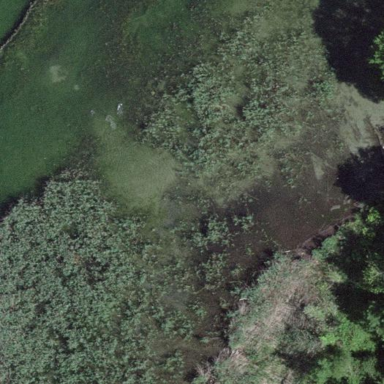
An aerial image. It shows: Wetland area dominated by reedbeds.